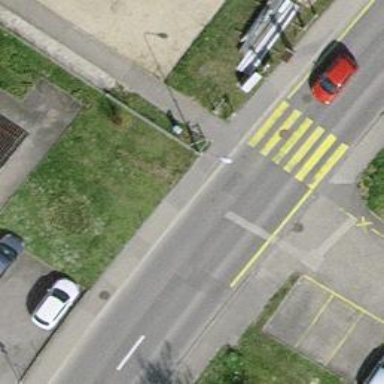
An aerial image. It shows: Cycle barrier.